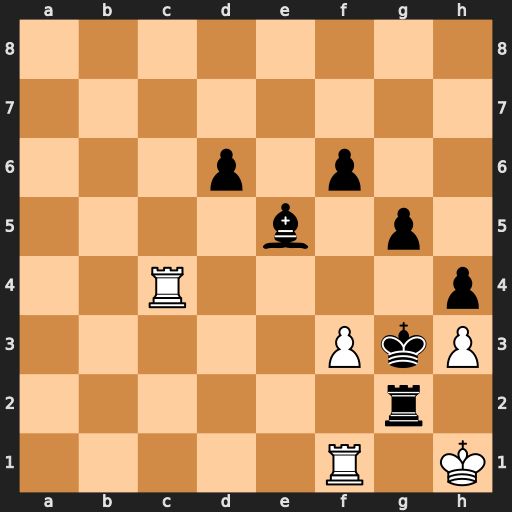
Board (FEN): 8/8/3p1p2/4b1p1/2R4p/5PkP/6r1/5R1K
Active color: w
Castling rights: -
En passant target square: -
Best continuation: Rg4+ Kxh3 Rxg2